Interaction volume radius: 5 \u00c5
Interaction volume height: 40 \u00c5
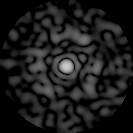
Disorder parameter: 0.799